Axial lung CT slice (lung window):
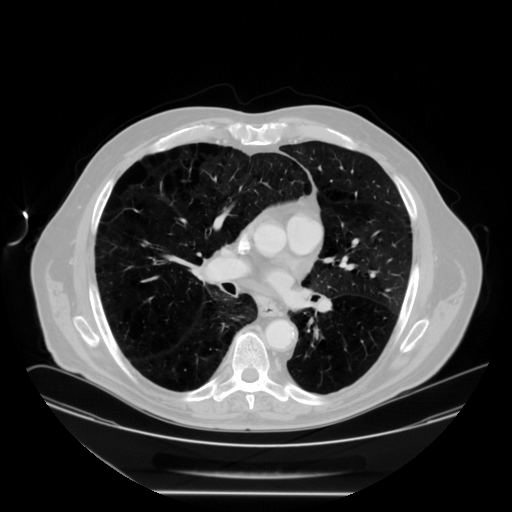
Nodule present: no